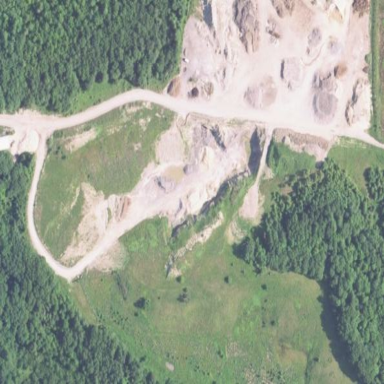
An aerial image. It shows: Industrial area used for quarrying.